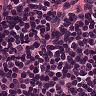
Metastatic tissue present: no